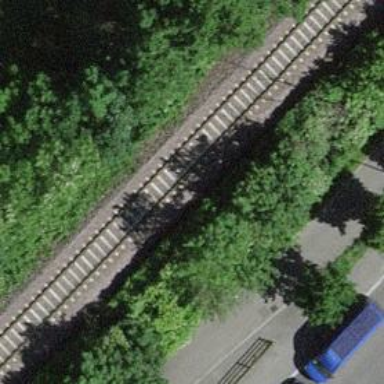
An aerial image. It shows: Railway milestone.